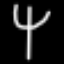
Label: fork